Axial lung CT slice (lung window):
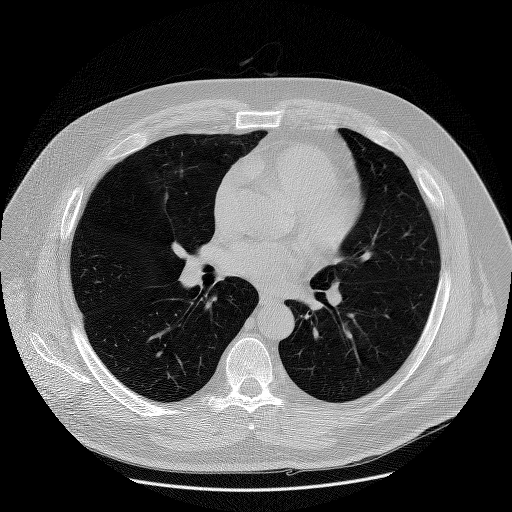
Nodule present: no